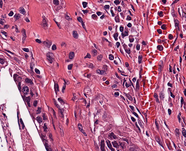
Tumor epithelial tissue: no
Tumor-associated stroma tissue: yes
Normal tissue: no